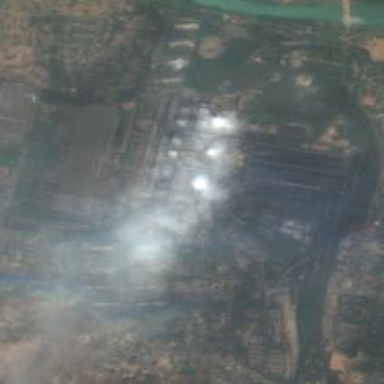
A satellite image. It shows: Industrial area with coal-powered plant.